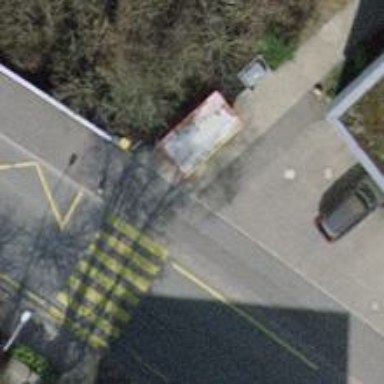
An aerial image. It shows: Post box is visible.